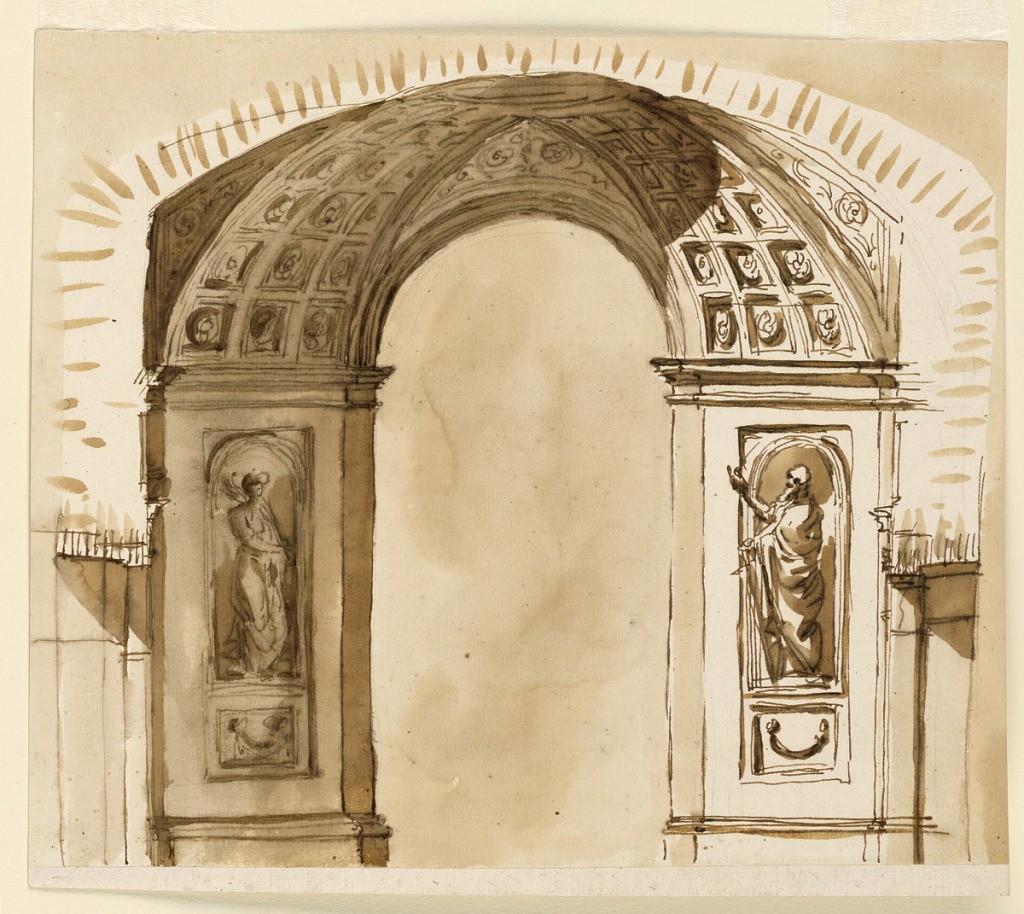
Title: The Elevation of a Church Doorway
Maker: Giuseppe Barberi, Italian, 1746–1809
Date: ca. 1780
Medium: Pen and brown ink, brush and brown wash, graphite on lined off-white laid paper
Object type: Drawing
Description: Obliquely disposed wall panels with niches in which a female saint stands at left, St. Paul at right. Vaulted and coffered ceiling. Laterally, low doors. Section of the masonry. Colored background.